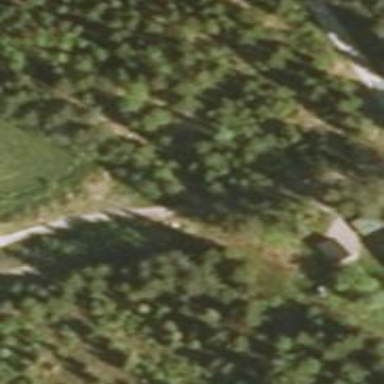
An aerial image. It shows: Path.